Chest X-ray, AP view. Patient: 37 years old, sex F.
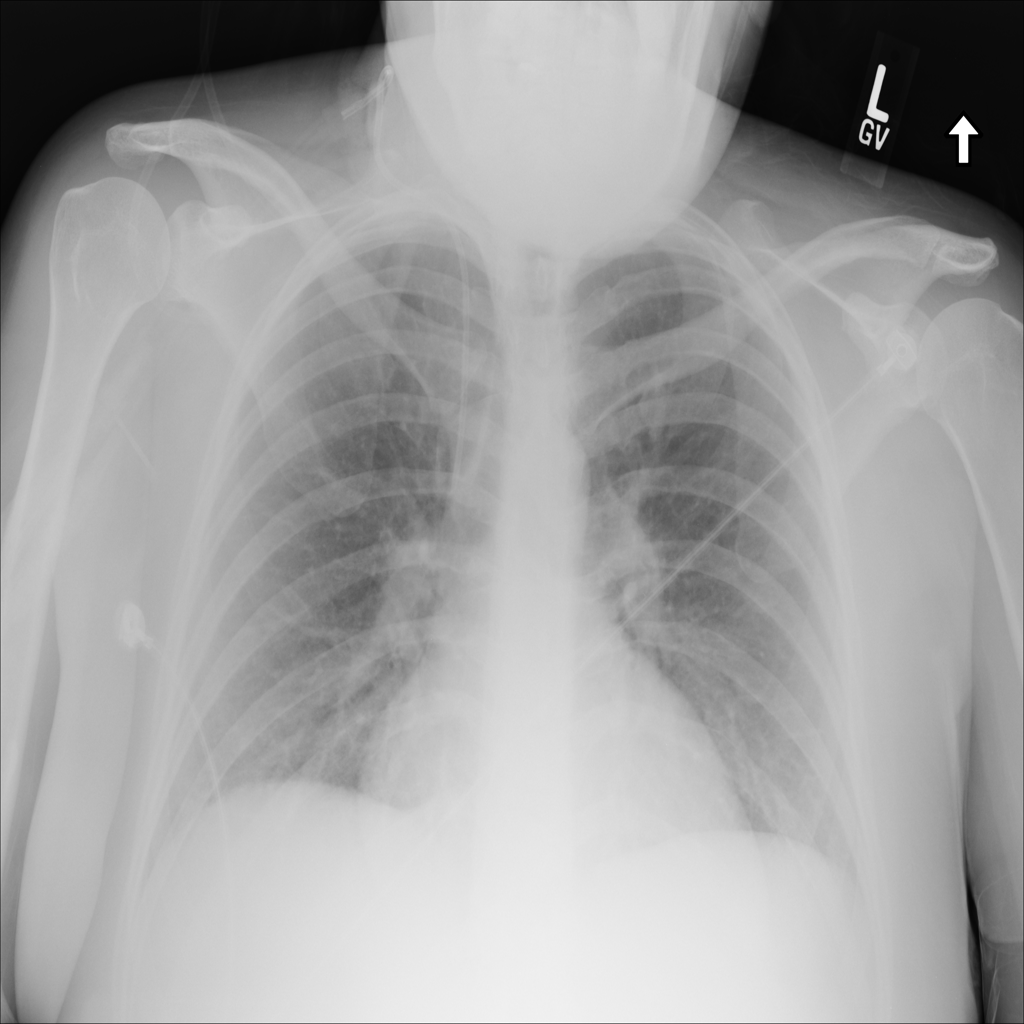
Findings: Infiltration